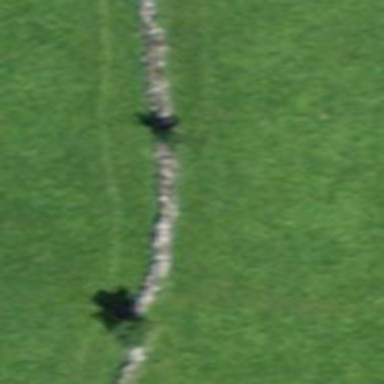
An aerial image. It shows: Wall made of dry stone.